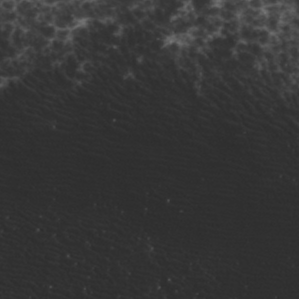
Label: non_frost